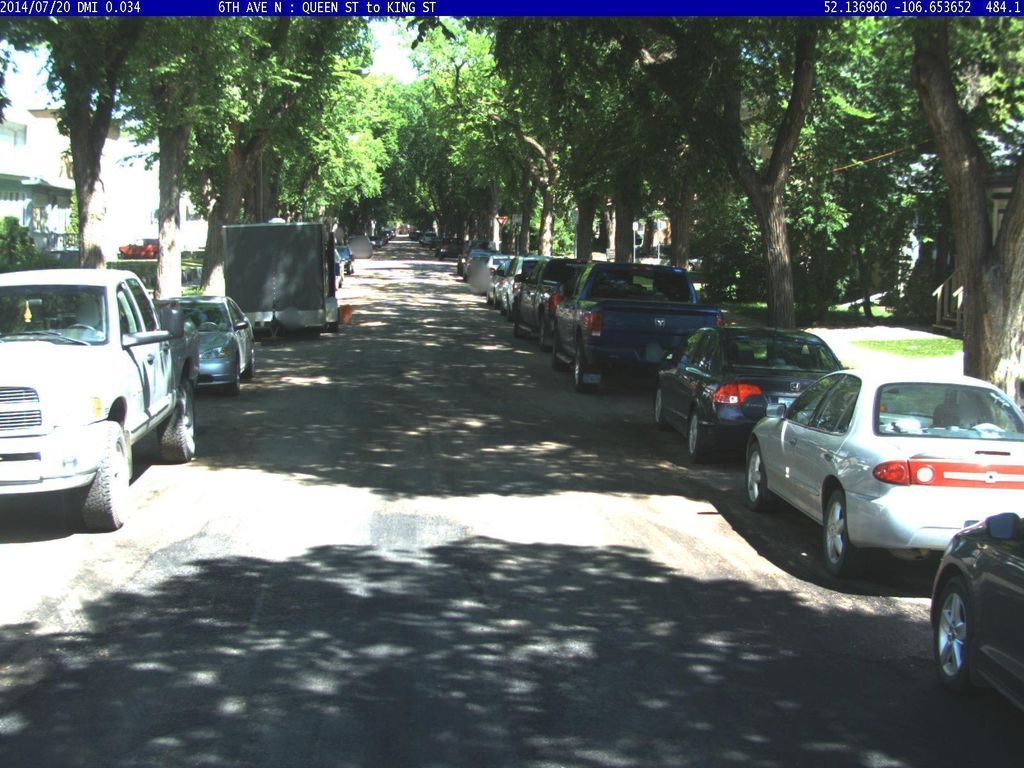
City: saskatoon